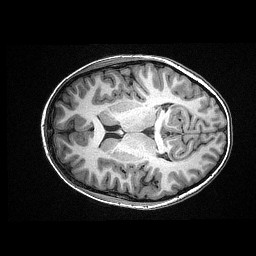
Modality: T1w
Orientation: axial
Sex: male
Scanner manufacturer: siemens
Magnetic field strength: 3 T
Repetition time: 2.3 s
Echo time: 0.00336 s